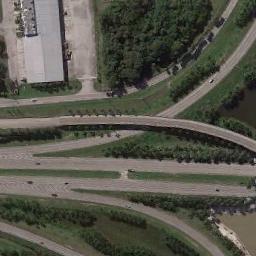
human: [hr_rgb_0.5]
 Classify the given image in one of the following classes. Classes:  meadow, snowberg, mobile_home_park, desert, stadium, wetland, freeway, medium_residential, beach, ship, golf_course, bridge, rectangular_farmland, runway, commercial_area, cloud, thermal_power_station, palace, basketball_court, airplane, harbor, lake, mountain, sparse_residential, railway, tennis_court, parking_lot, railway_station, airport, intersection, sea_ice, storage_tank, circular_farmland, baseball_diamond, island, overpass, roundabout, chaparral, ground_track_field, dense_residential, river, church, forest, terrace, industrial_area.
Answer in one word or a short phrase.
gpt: overpass